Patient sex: F
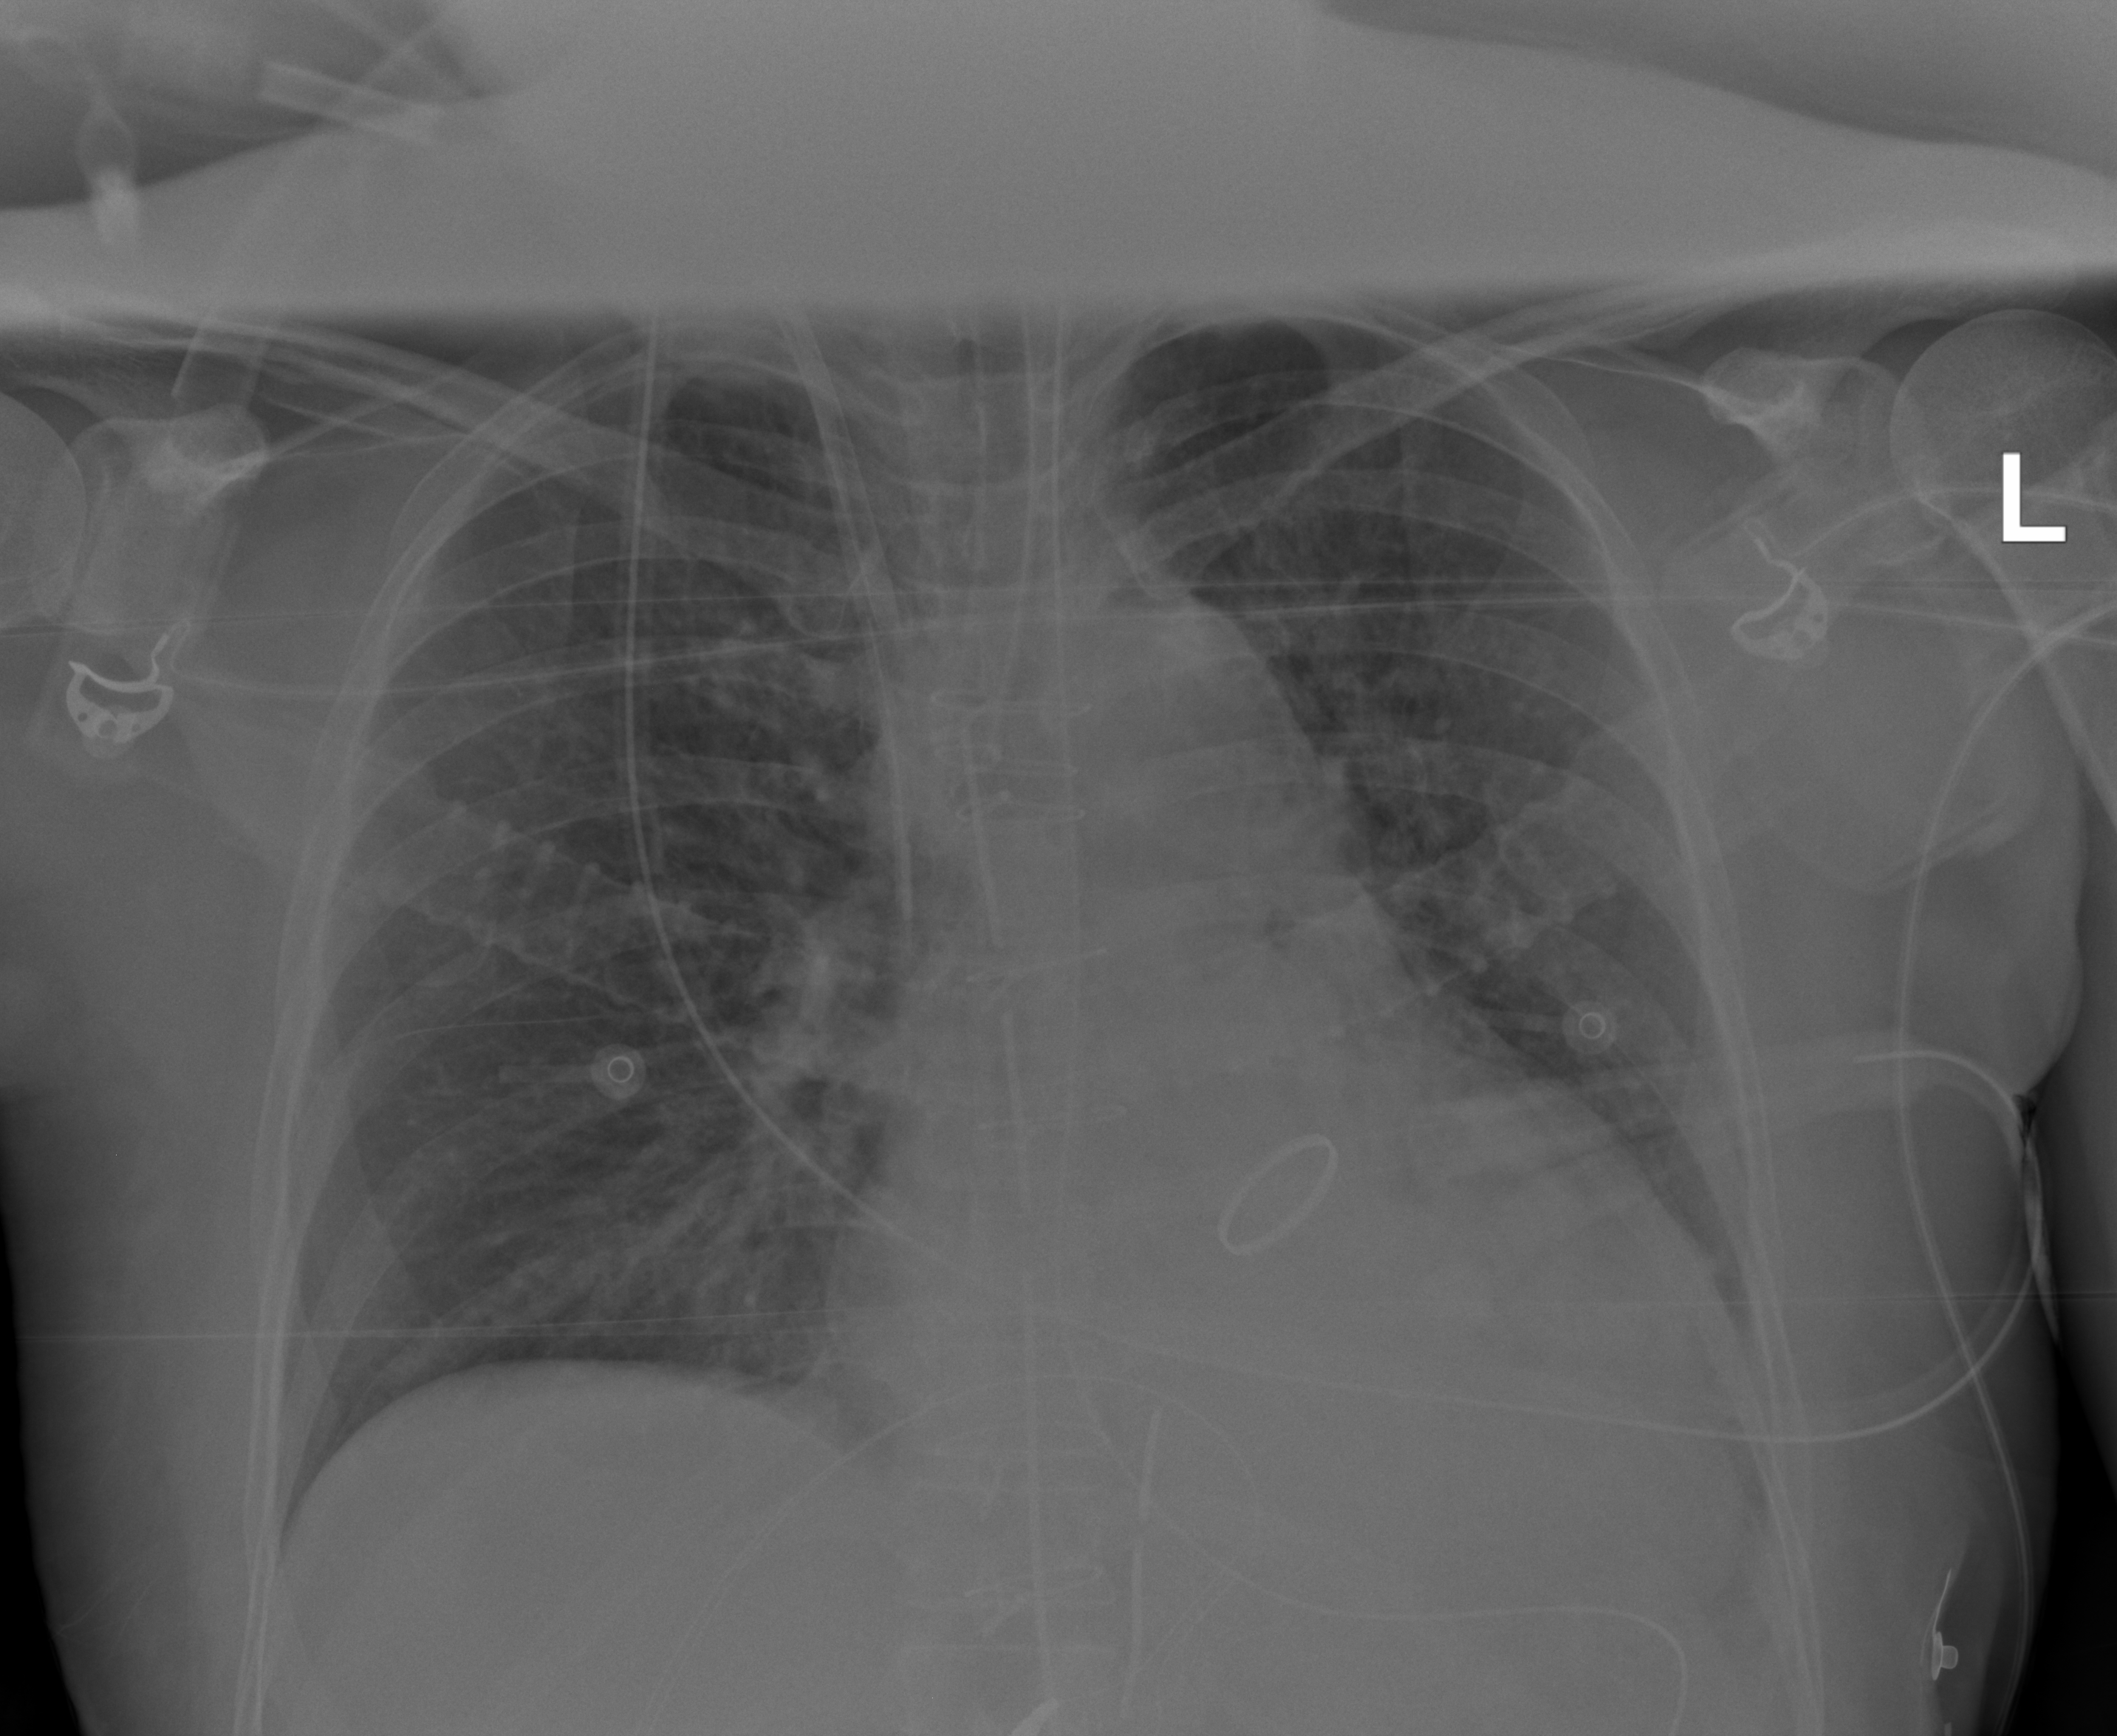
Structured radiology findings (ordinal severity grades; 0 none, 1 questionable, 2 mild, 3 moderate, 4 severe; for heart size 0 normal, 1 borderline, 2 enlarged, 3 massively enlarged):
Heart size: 2
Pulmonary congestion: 2
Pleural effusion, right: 0
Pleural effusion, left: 2
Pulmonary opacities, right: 0
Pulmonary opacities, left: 0
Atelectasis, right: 2
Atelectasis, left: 2